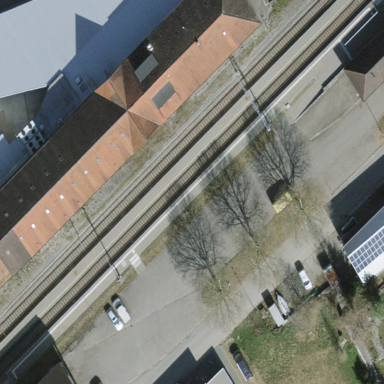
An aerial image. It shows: Platform with asphalt surface in public transport area. The platform includes shelter.